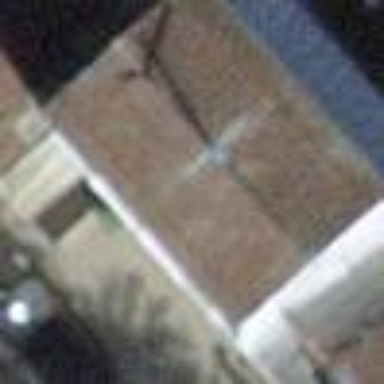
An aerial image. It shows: Building part that is bell tower. It is tower classified as bell tower.